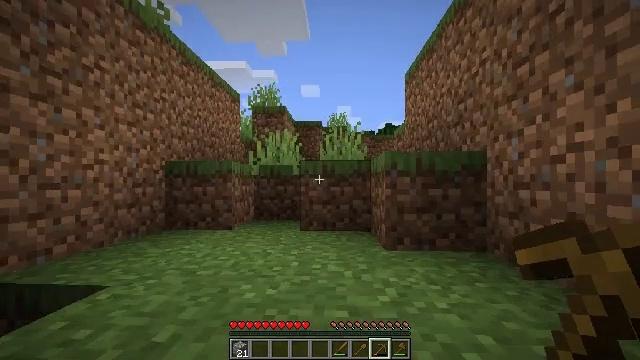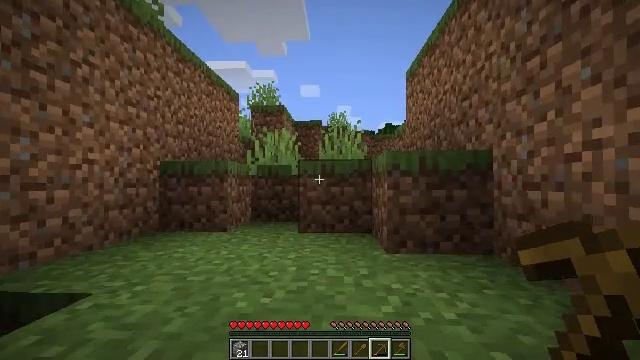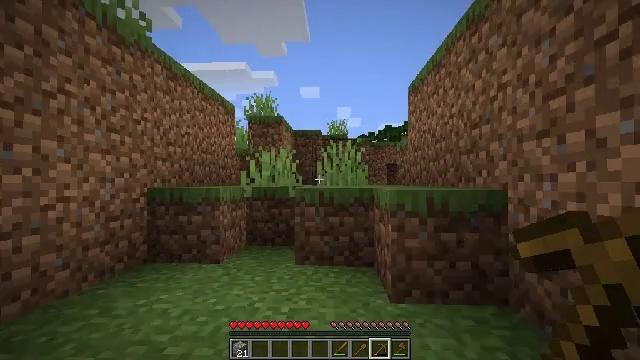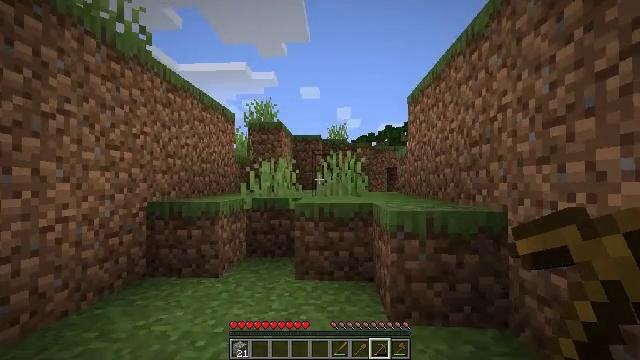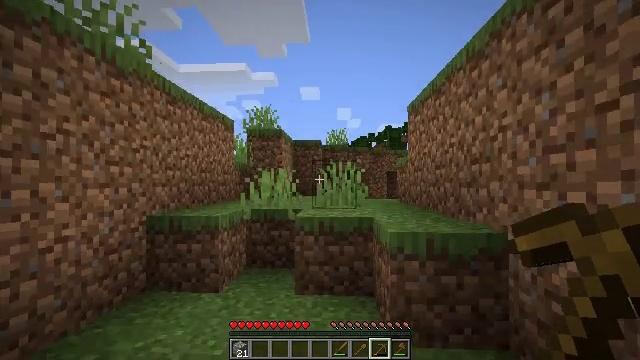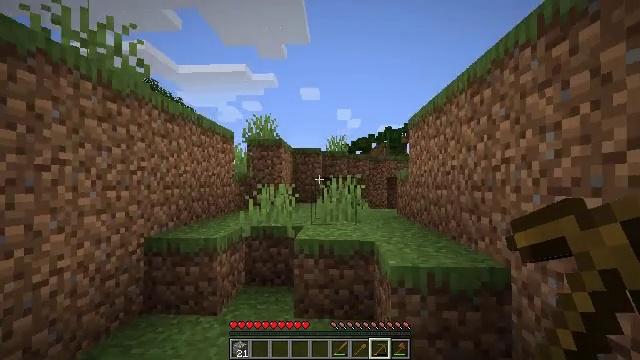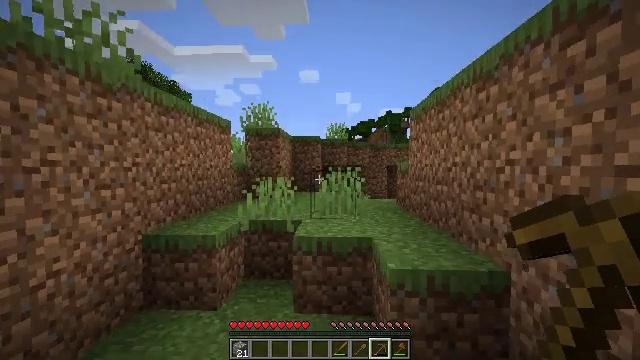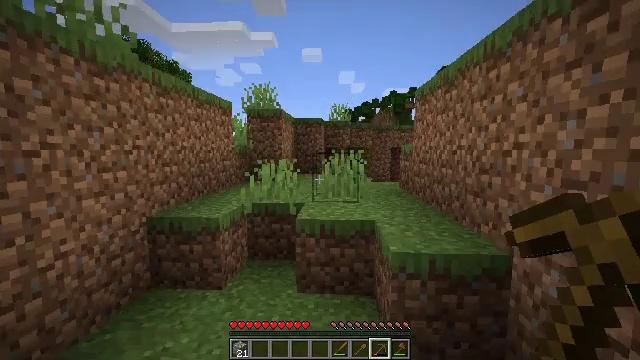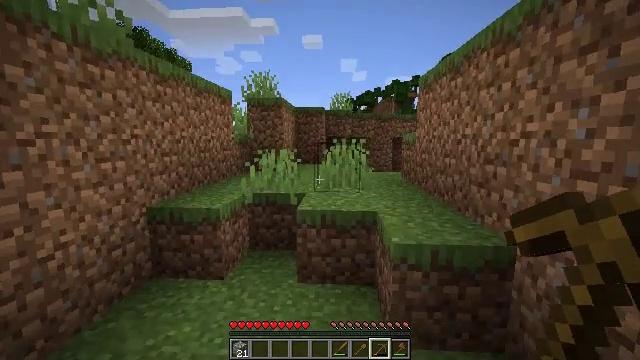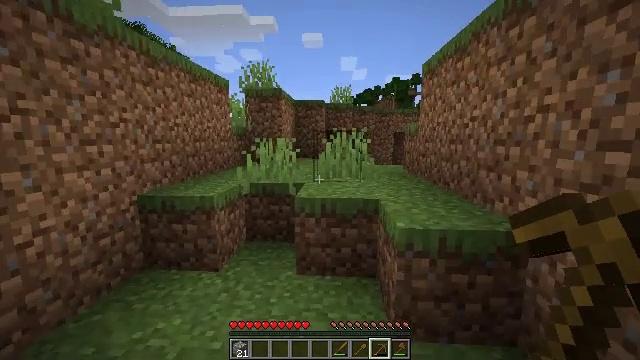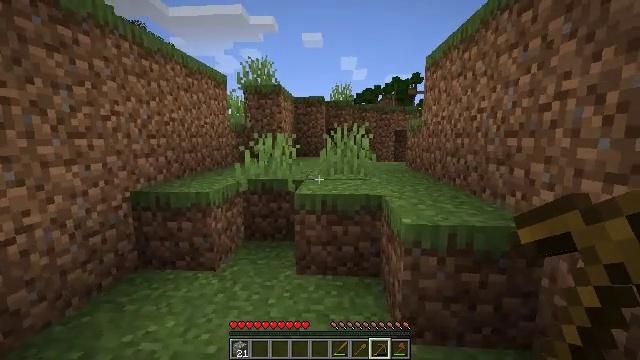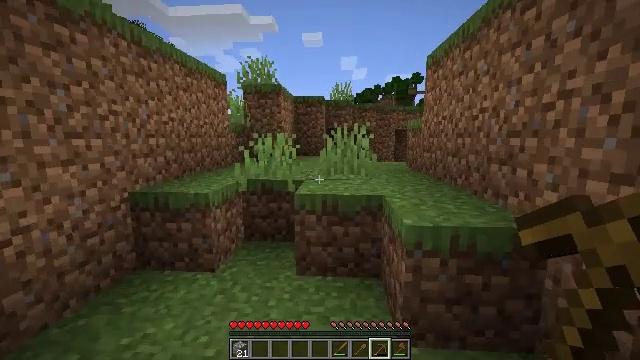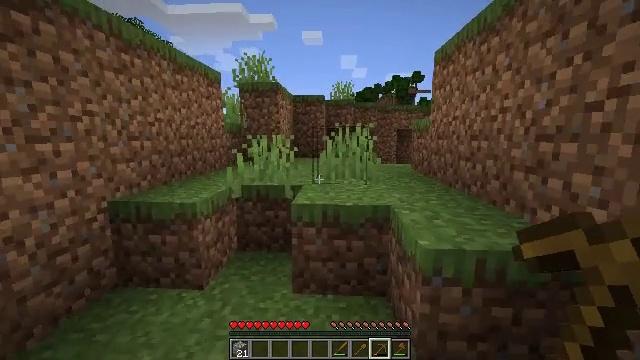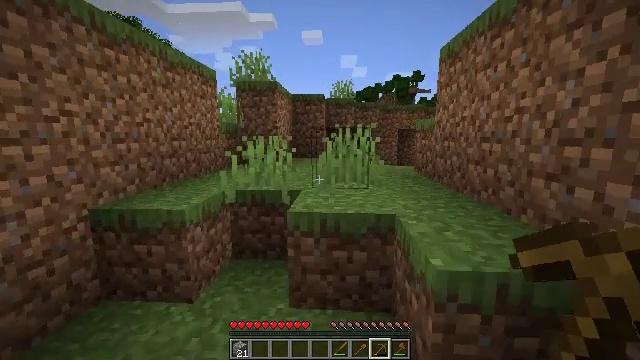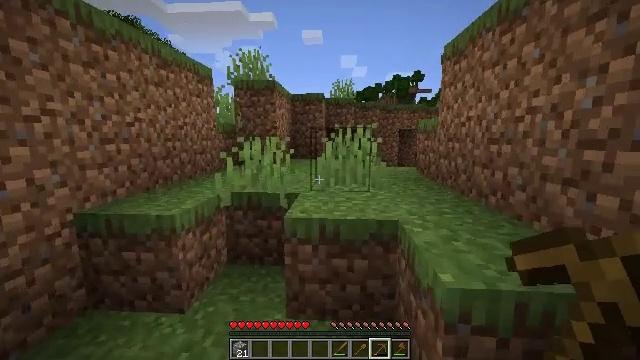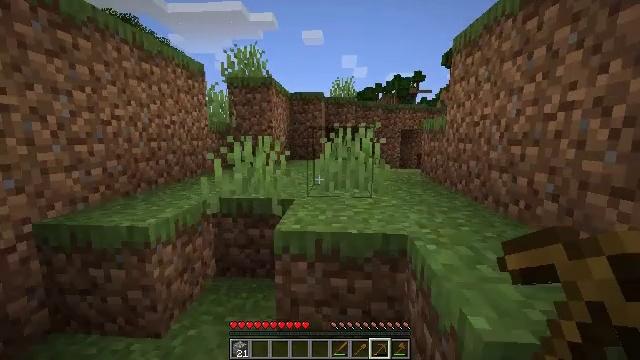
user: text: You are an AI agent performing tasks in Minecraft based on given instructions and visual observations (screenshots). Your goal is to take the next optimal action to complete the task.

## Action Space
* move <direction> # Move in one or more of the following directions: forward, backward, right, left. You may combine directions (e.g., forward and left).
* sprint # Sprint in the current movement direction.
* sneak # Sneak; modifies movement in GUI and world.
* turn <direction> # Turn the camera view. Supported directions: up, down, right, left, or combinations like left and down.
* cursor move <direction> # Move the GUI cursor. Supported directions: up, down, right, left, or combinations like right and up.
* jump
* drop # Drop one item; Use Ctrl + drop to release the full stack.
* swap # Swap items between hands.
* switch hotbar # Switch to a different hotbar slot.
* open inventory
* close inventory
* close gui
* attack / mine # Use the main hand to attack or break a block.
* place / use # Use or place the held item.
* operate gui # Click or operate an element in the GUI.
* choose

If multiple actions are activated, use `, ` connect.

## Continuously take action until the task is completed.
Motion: motion action
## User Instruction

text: Gather oak logs from trees.
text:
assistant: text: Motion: move forward
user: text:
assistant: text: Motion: move forward, jump
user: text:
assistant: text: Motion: move forward, jump
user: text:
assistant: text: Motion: move forward, jump
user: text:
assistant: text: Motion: move forward, jump
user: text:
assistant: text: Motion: move forward, turn down, jump
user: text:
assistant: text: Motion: move forward, turn down
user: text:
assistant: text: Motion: move forward, turn down
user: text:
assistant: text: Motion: move forward
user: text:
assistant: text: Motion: move forward
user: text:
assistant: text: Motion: move forward
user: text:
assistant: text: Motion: move forward
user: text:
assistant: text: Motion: move forward
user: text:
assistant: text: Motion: move forward
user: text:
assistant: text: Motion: move forward
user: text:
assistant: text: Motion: move forward
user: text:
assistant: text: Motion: move forward
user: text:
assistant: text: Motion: move forward
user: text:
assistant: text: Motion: move forward
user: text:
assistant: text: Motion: move forward, jump
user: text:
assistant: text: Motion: move forward, jump
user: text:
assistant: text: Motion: move forward, jump
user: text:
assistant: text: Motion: move forward, jump
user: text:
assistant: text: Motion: move forward, turn left, jump
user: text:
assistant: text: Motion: move forward, turn left
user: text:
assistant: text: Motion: move forward and move right, turn left
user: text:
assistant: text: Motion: move forward and move right, turn left
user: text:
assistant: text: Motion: move forward and move right, turn left
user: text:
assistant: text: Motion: move forward and move right
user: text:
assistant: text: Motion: move forward and move right